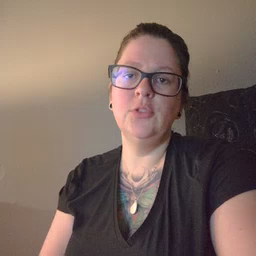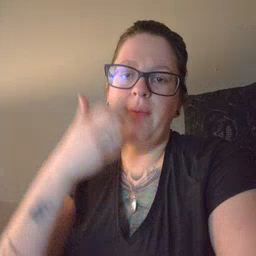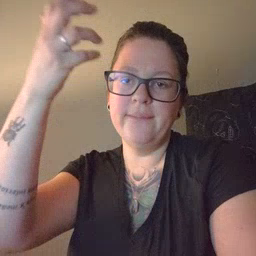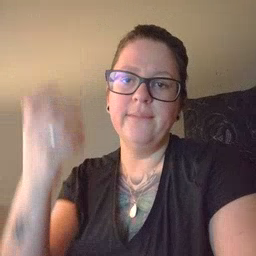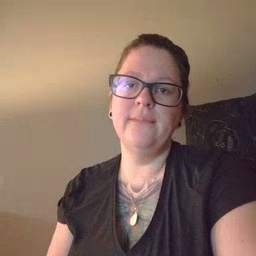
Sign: giraffe